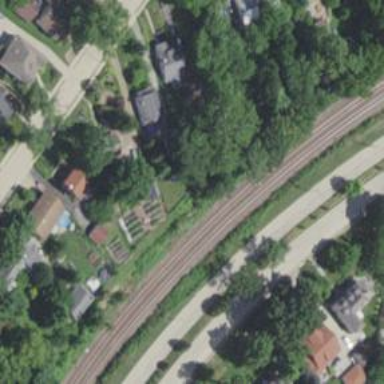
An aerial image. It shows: Railway track.